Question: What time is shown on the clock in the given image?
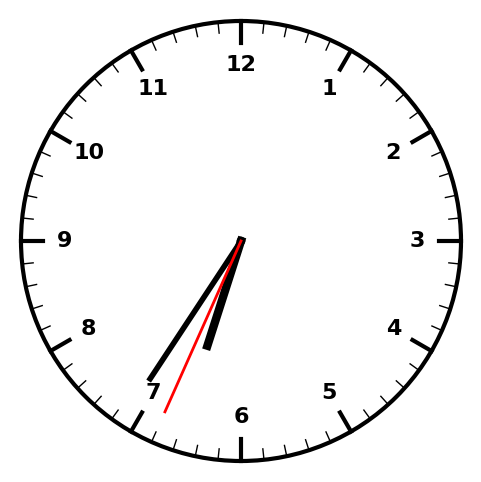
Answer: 06:35:34